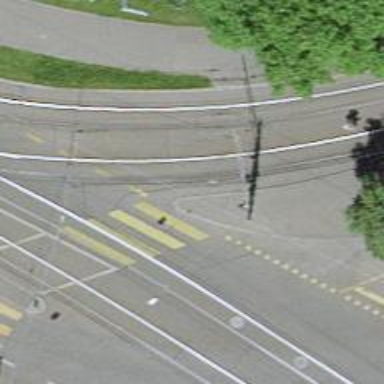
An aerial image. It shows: Asphalt footway with marked zebra crossing.